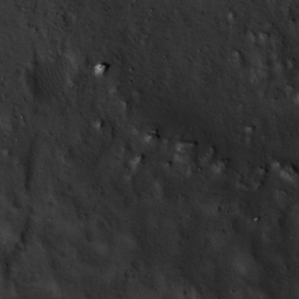
Label: non_frost